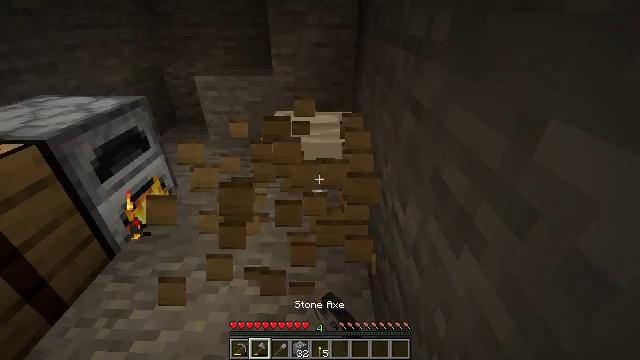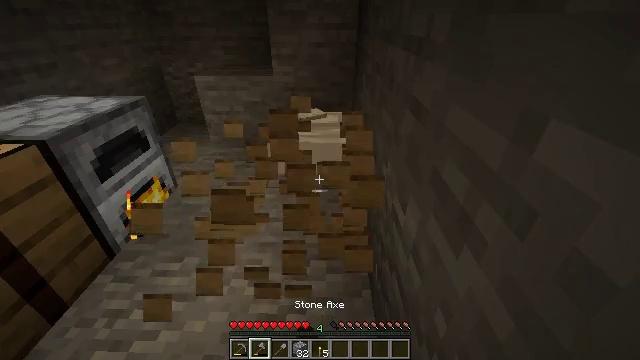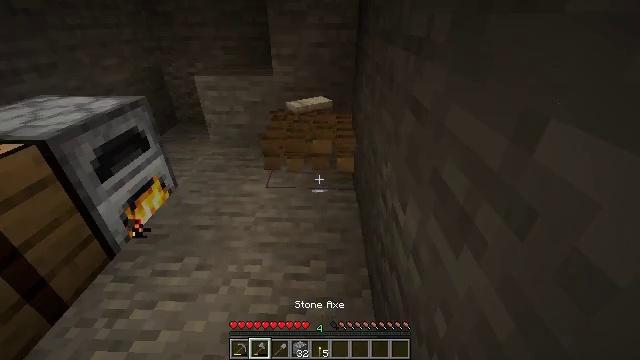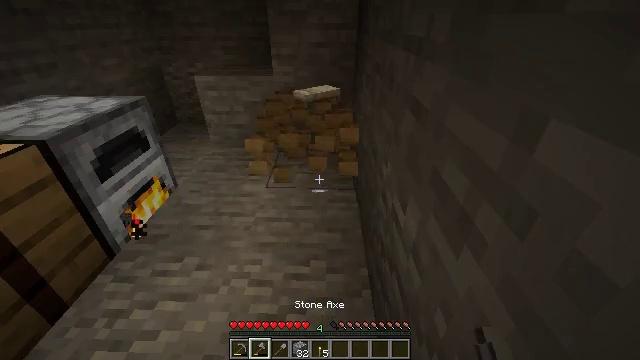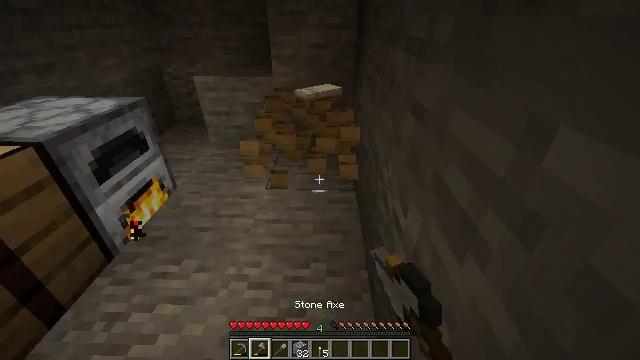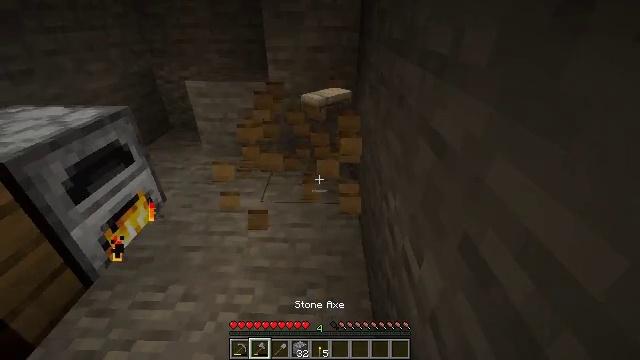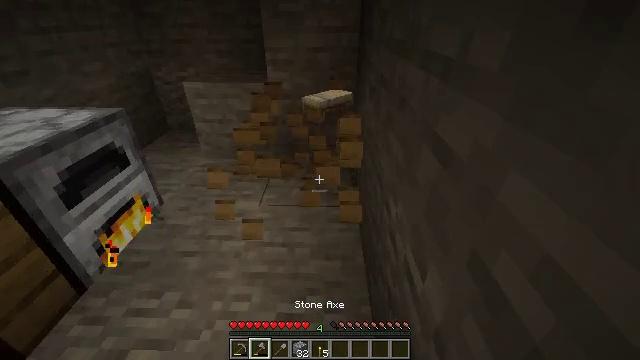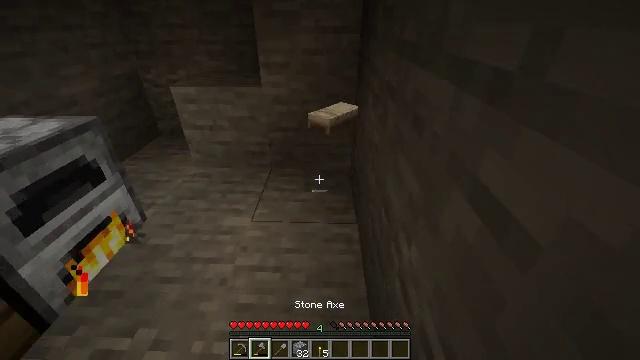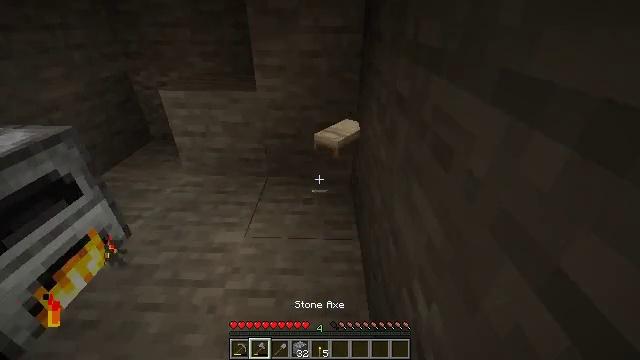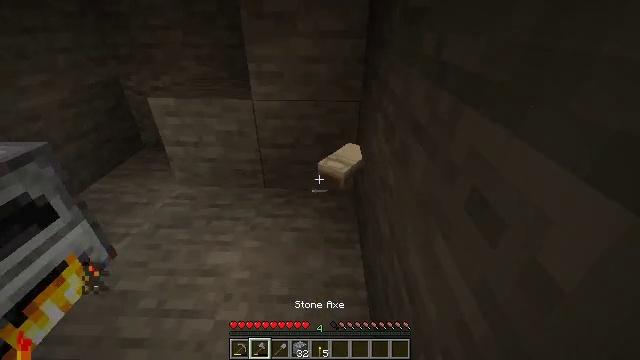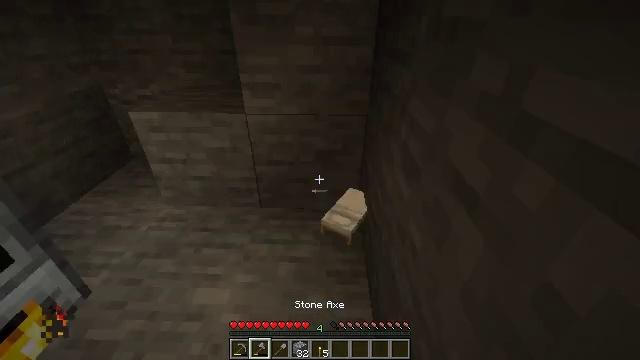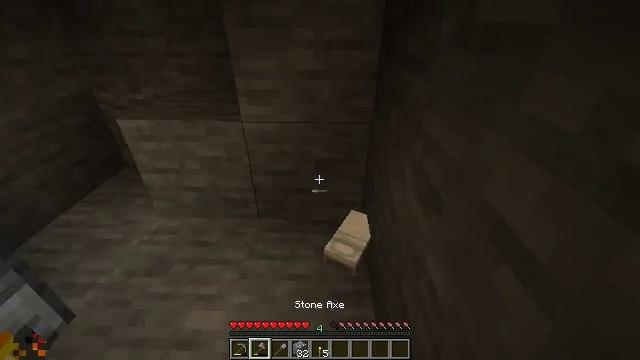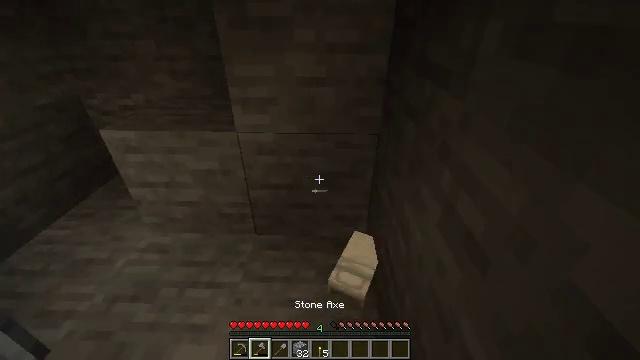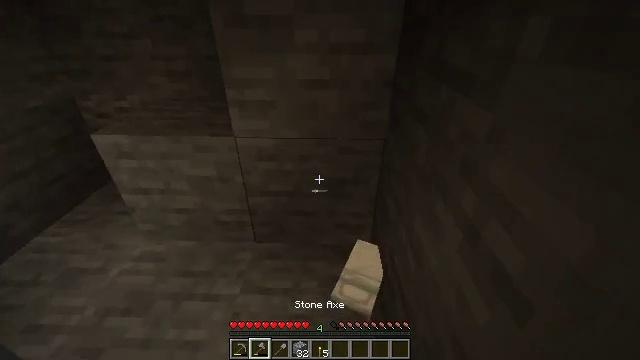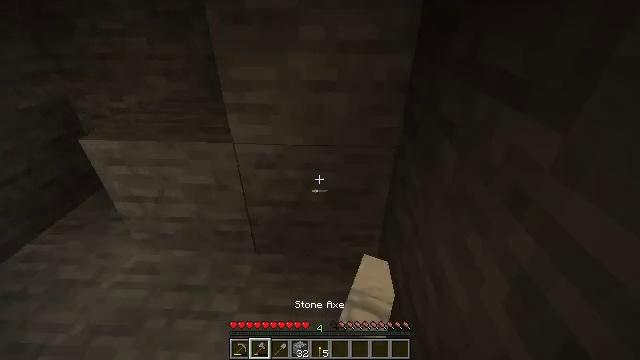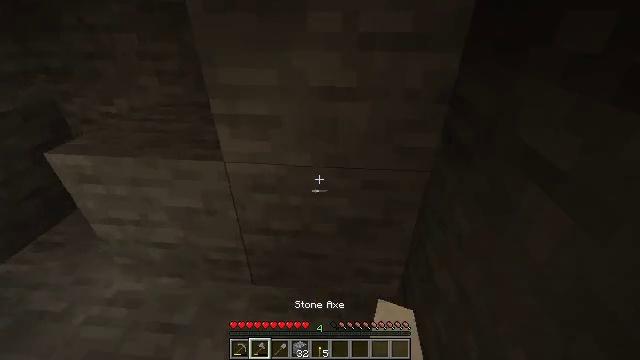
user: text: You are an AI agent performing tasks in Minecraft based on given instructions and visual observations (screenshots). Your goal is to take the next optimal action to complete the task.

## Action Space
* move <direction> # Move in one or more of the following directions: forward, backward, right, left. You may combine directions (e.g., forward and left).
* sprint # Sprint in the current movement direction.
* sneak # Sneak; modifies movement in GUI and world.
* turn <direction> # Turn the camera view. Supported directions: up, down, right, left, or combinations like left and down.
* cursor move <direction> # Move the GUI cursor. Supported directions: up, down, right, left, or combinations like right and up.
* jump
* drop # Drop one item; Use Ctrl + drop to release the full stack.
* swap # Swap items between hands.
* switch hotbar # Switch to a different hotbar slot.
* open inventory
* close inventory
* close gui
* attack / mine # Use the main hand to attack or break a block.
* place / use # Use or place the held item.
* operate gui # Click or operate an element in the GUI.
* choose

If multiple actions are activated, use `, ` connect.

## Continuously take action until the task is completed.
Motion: motion action
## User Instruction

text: Use the furnace to make cooked salmon.
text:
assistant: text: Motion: attack / mine
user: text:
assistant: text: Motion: attack / mine
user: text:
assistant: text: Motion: attack / mine
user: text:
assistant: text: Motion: move forward, attack / mine
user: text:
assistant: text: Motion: move forward
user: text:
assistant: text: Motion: move forward
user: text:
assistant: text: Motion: move forward
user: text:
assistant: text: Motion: move forward
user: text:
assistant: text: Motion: move forward
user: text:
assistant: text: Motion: move forward
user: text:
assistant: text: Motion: move forward
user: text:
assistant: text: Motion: move forward
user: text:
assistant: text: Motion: move forward
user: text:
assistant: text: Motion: move forward, turn left
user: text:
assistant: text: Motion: move forward, turn left
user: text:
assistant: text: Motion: move forward, turn left
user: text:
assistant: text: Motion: turn left
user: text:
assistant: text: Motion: turn left
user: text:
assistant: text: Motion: turn left
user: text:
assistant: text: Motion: turn left
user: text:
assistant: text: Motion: turn left and up
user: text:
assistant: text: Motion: turn right
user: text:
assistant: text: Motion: no_op
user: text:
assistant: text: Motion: no_op
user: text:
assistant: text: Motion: no_op
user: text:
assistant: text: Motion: turn left
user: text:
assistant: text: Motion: turn left
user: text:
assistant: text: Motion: turn left
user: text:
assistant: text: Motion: turn left
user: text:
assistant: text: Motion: no_op